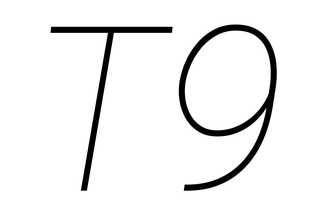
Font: Roboto-Italic_Thin_Italic